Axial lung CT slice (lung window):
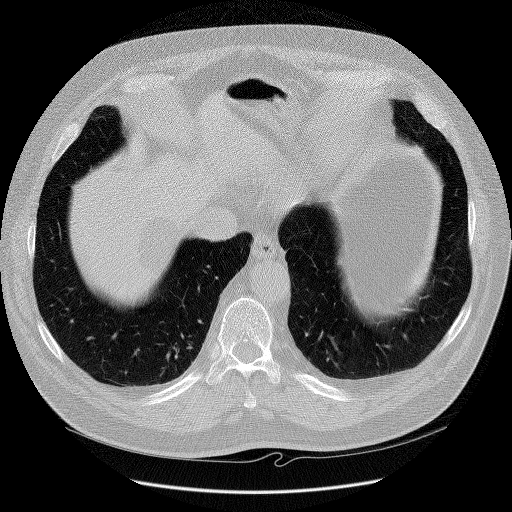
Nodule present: no